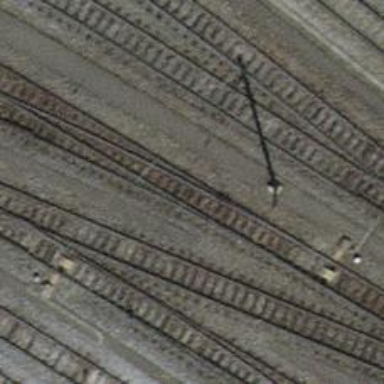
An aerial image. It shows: Railway switch.